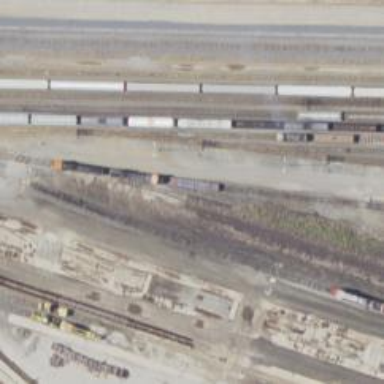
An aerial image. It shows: Railway yard.